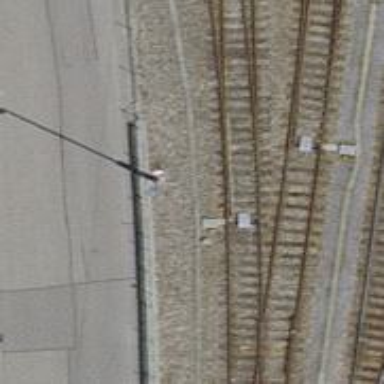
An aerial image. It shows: Disused railway spur with one track.